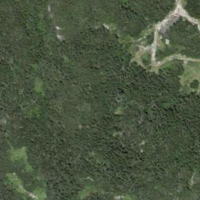
EUNIS habitat code: 32
Species observed at this site:
Syricoris lacunana